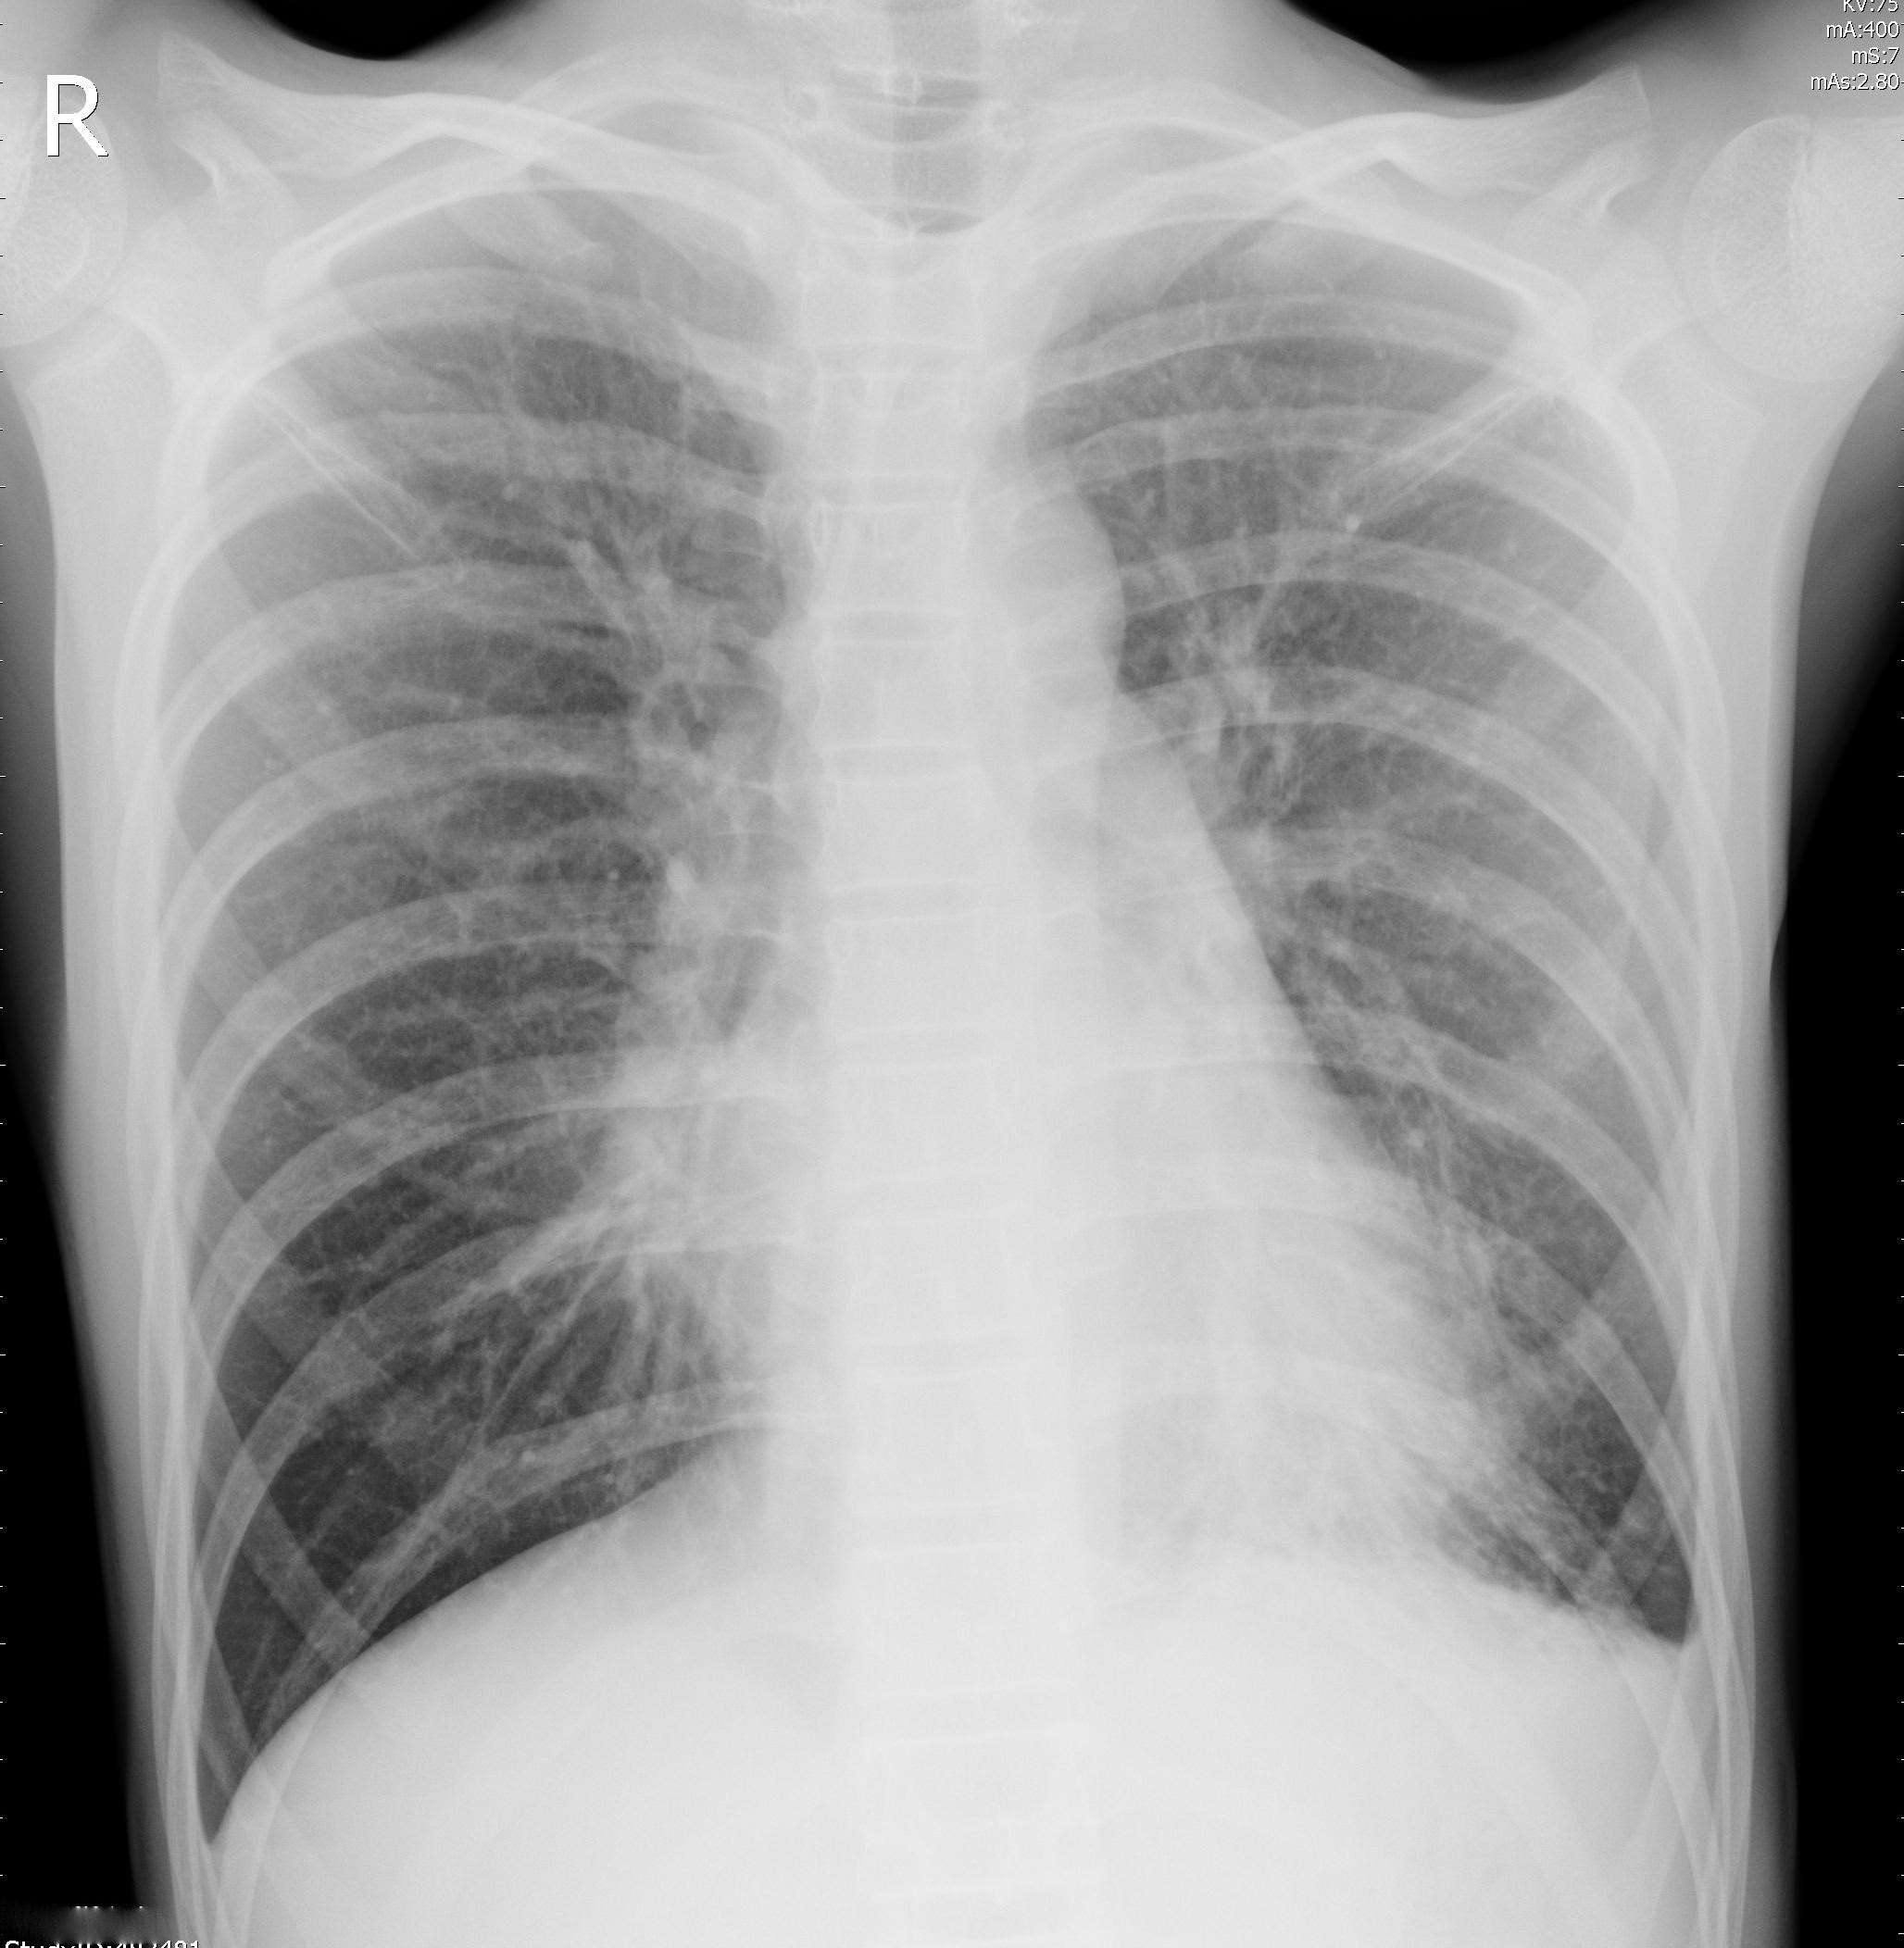
Diagnosis: PNEUMONIA